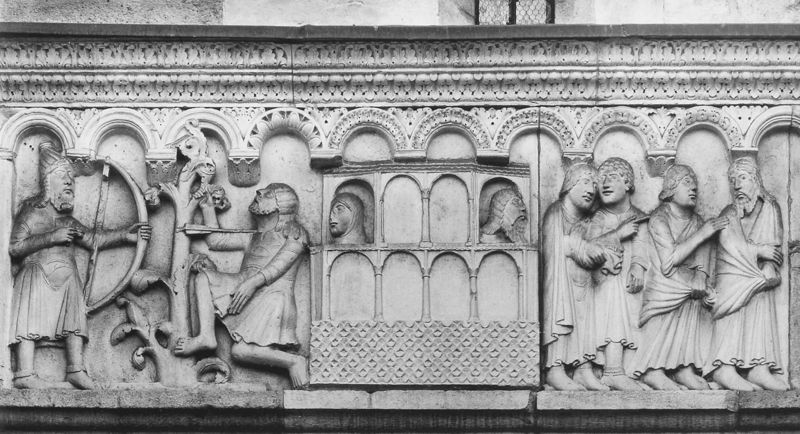
Titel: Dom S. Gimignano, Modena
Standort: Modena, Dom S. Gimignano (EU - I - Emilia-Romagna)
Schlagwörter: angriff, baum, feder, körper, menschen, hut, männer, säulen, haus, muster, bart, gesichter, wand, gesicht, mord, stein, tod, tot, gelehrte, hände, figur, locken, turm, skulptur, relief, füße, bogen, klein, beobachter, krieg, soldaten, dekoration, bögen, schwert, soldat, fries, toga, ermordung, krieger, fresken, gespräche, pfeil, bogenschütze, sänfte, pfeil und bogen, m, stein wand, #sänfte